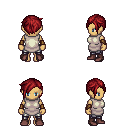
a pixel art fantasy rpg character, female body template, human, tanned skin, white tunic, metal pants, brunette pixie cut hairstyle, cloth bracers, maroon shoes, four views (front, back, left, right), 2x2 character sprite sheet, small pixel art, hard edges, no anti-aliasing